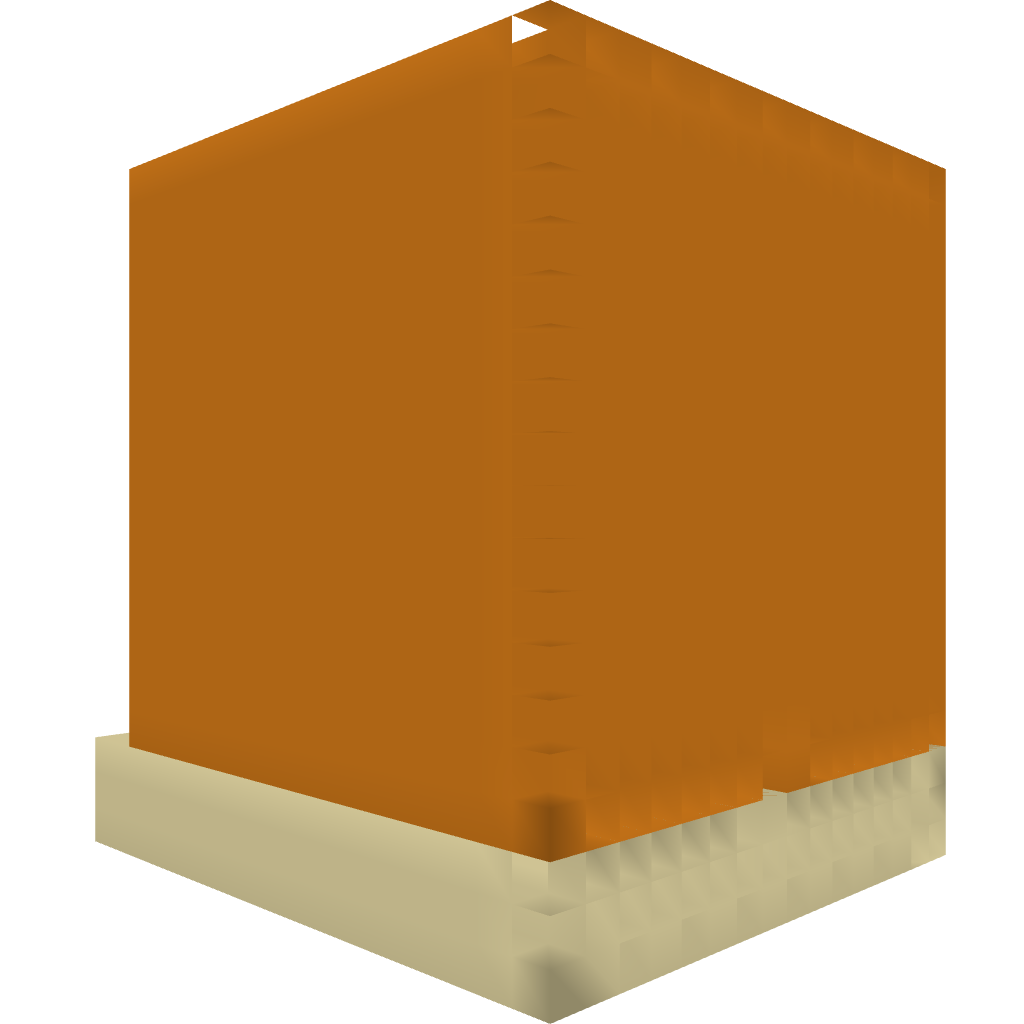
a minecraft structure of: Giant Pumpkin-Pumpkin Farm